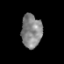
Tissue: prostate
Cell type: Epithelial cells
Senescence score: 0.3553
Nuclear area (px): 669
Mean DAPI intensity: 133.395